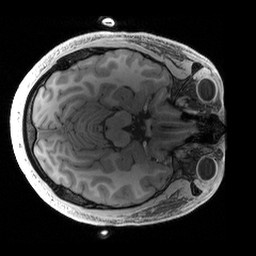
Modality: T1w
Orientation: axial